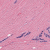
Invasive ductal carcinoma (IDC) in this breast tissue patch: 1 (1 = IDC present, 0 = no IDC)